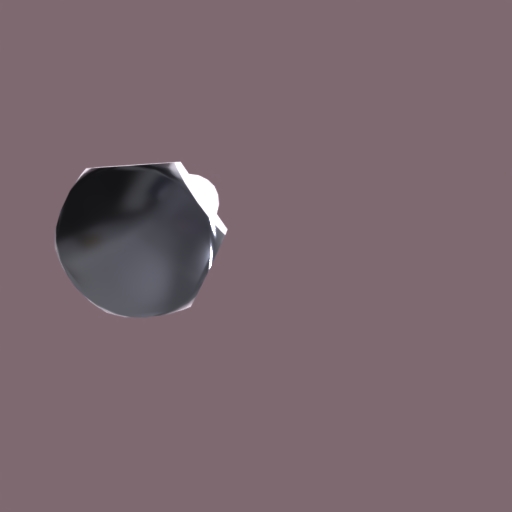
Label: bolt